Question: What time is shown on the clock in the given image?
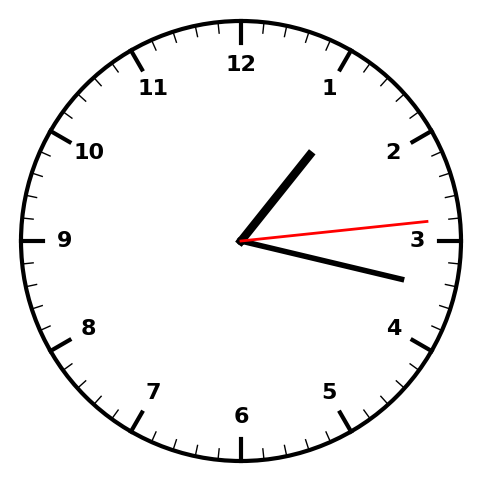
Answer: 01:17:14